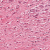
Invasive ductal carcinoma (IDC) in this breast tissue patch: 1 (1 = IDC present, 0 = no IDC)